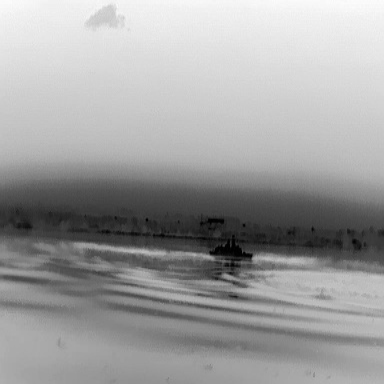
There is a warship in the infrared image.